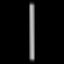
Label: line